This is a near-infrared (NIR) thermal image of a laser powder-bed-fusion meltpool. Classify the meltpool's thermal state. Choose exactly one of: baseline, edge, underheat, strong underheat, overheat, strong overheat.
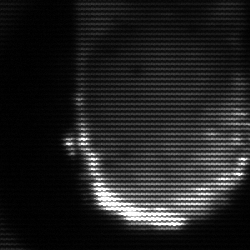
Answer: baseline